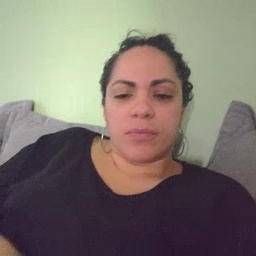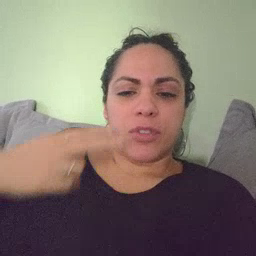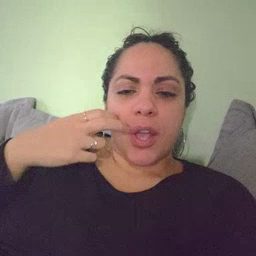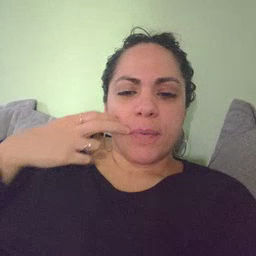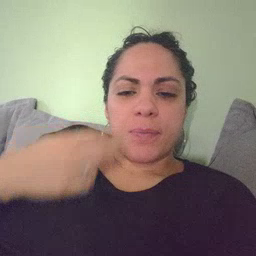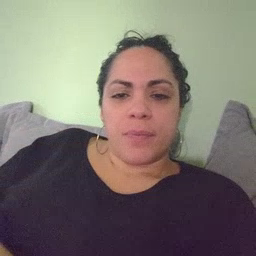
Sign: gum